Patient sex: M
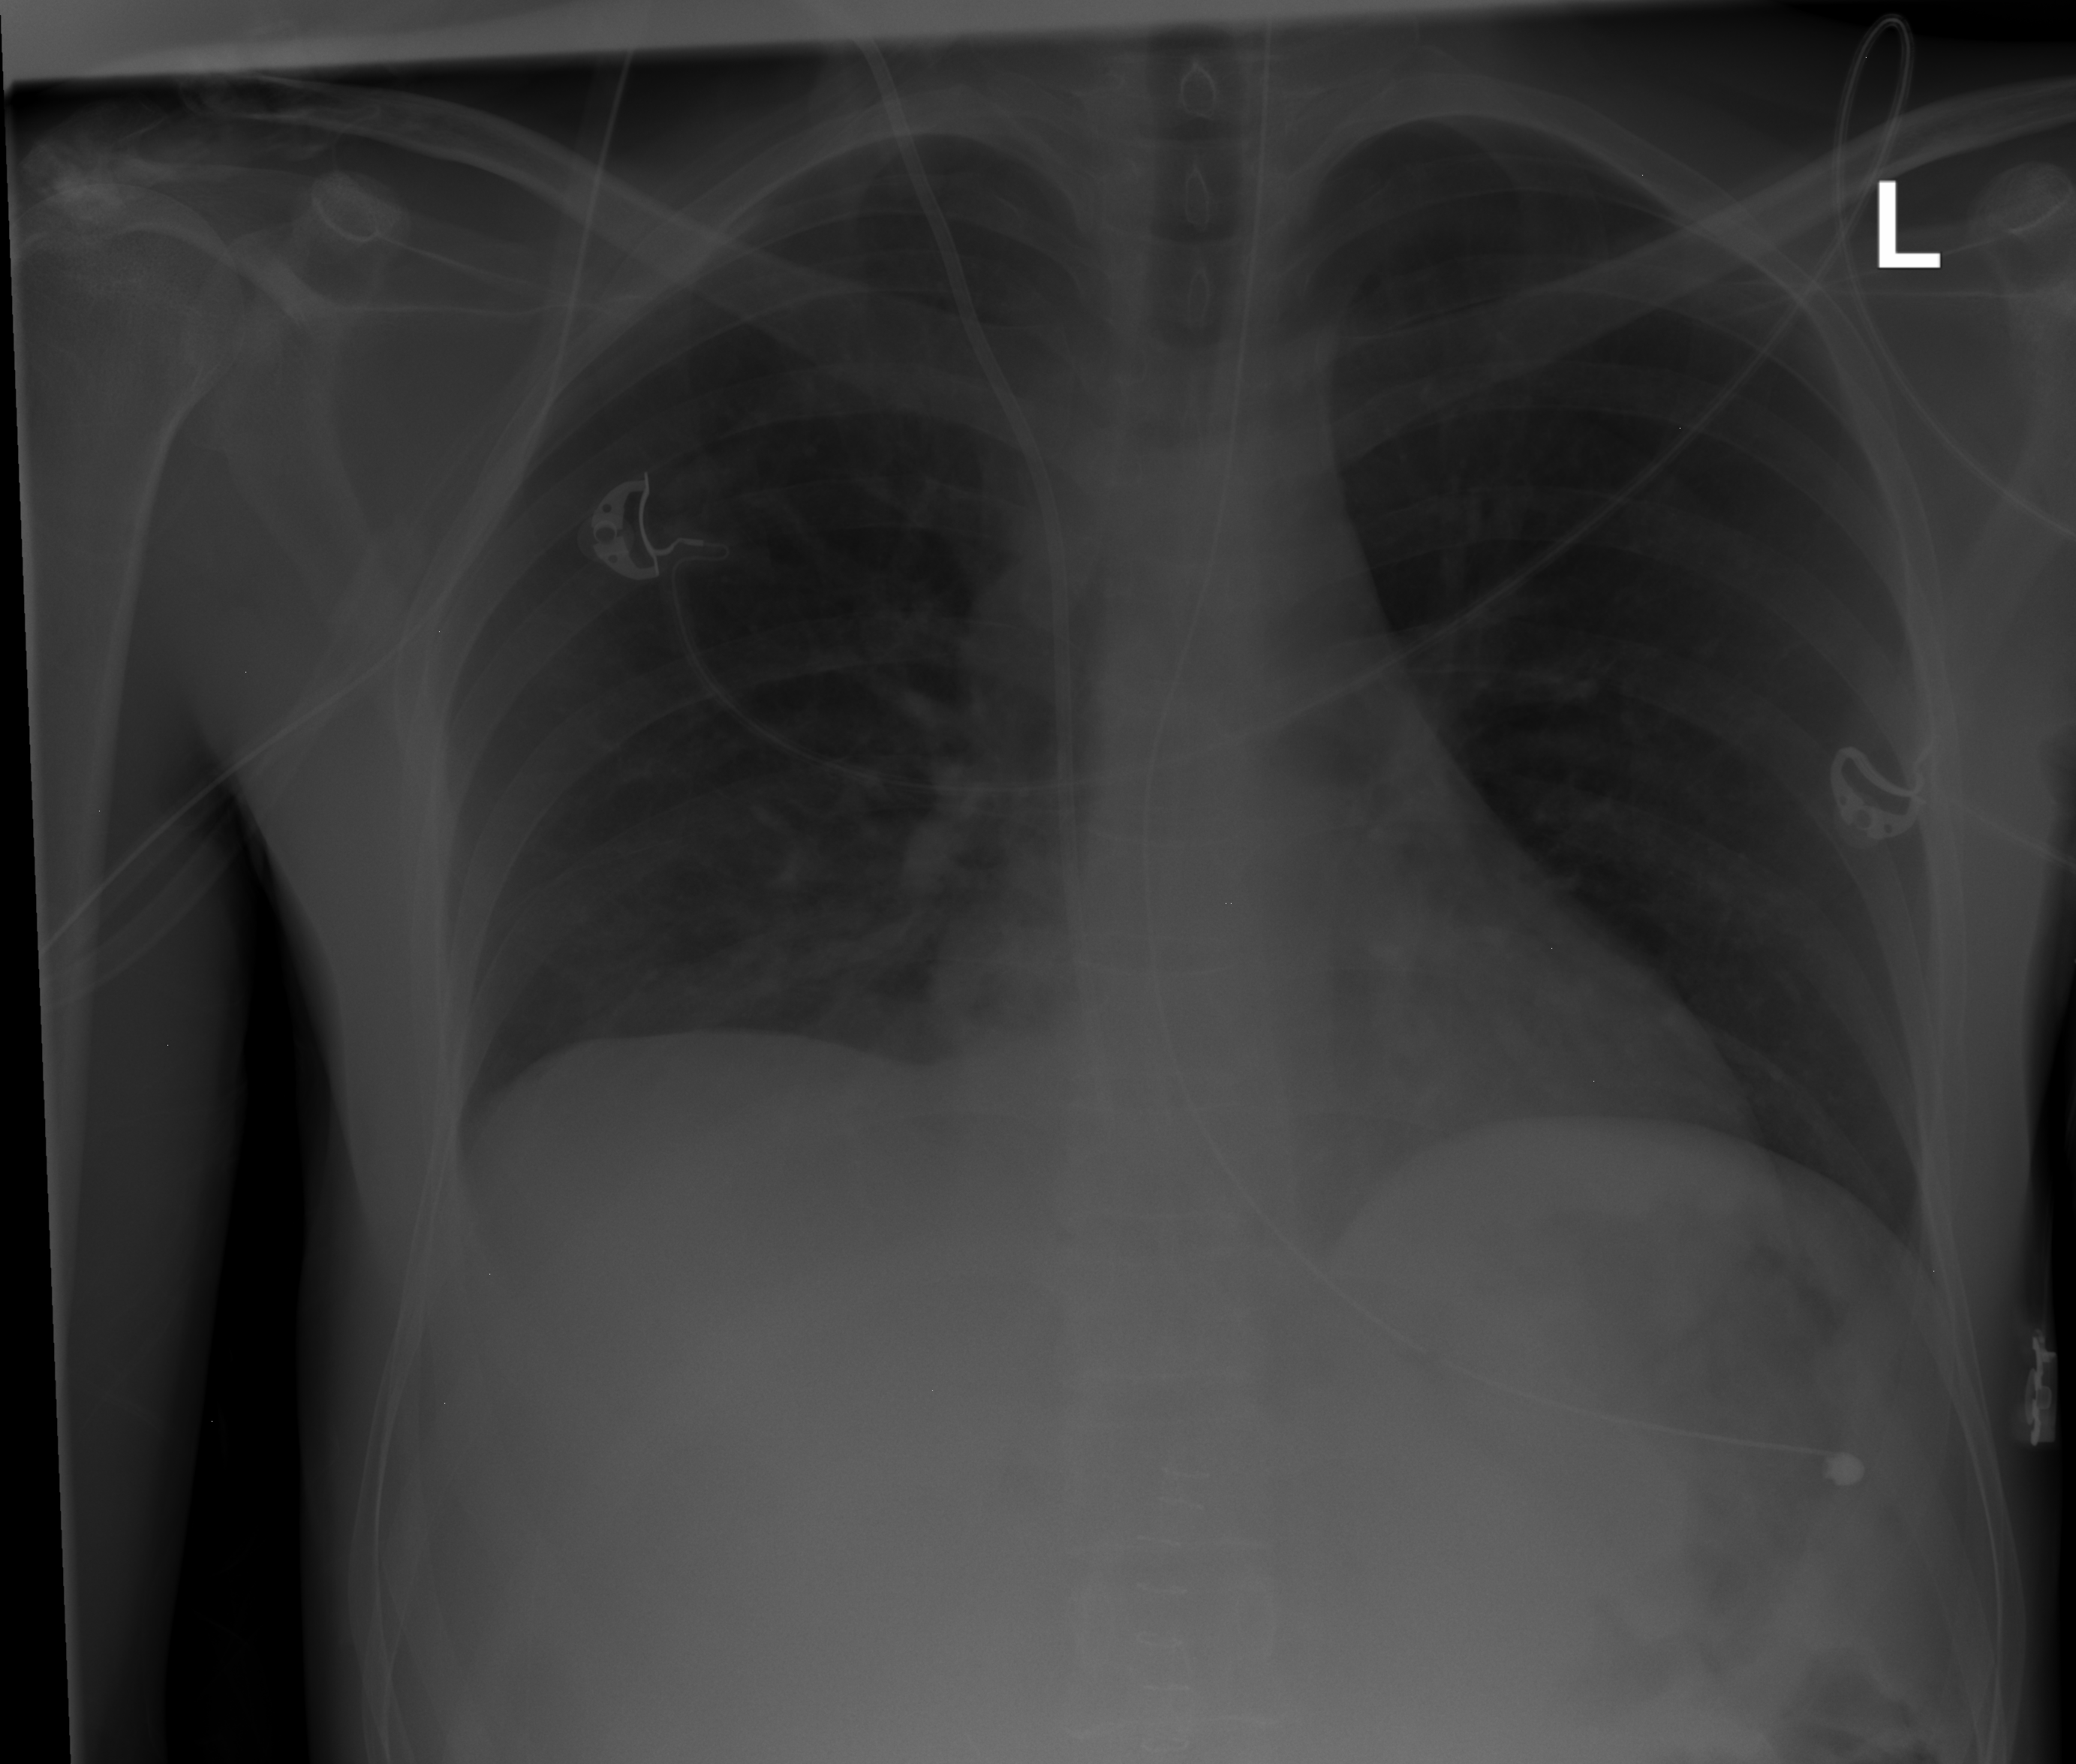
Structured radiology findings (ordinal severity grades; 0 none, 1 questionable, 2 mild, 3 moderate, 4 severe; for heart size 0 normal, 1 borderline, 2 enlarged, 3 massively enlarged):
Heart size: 0
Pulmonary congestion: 0
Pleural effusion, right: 0
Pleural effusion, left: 0
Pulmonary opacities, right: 0
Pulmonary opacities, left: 0
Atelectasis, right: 1
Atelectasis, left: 1